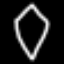
Label: diamond